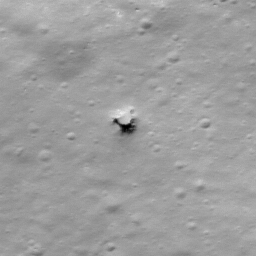
Pit: Stevinus 4
Host crater: Stevinus
Host type: impact_melt
Lunar coordinates: latitude -32.724, longitude 54.174